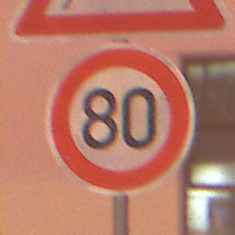
Verkehrszeichen: Geschwindigkeit80
Zusatzzeichen oben: WildwechselLinks
Umgebung: Outdoor, Urban
Tageszeit: Night
Wetter: Overcast
Licht: Artificial
Jahreszeit: Winter
Kontrast: MediumContrast